Field crop: tomato
Growth stage: 2
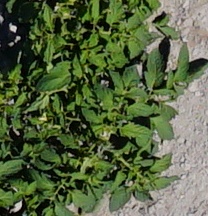
Species: tomato